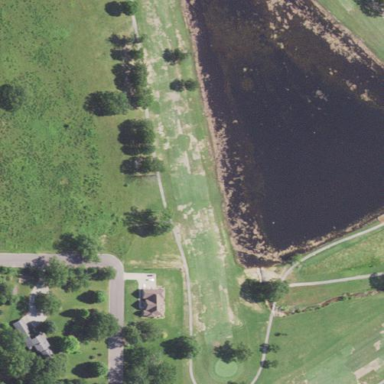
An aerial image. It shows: Golf fairway covered with lush grass.